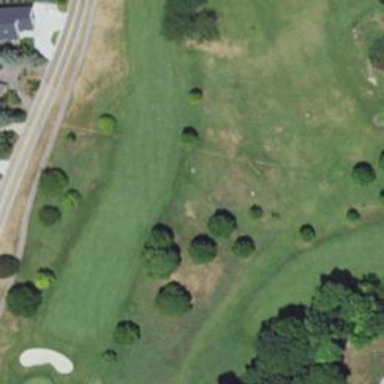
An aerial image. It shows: View of golf hole.